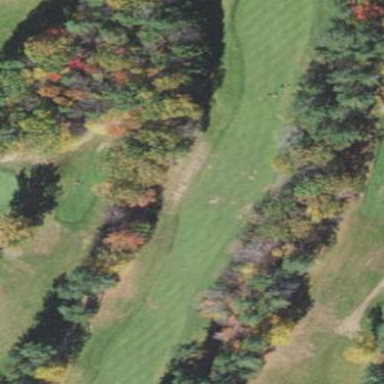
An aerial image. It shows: Golf fairway surrounded by grass.